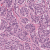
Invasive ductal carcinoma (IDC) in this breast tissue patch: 1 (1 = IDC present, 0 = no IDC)